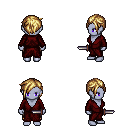
a pixel art fantasy rpg character, female body template, dark elf, purple skin, red robe, gold greaves, blonde pixie cut hairstyle, dagger, four views (front, back, left, right), 2x2 character sprite sheet, small pixel art, hard edges, no anti-aliasing